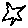
Label: star